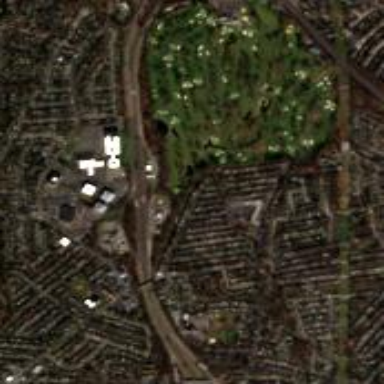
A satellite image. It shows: Golf course.